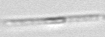
Label: Leptocylindrus